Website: home-depot
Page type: payment
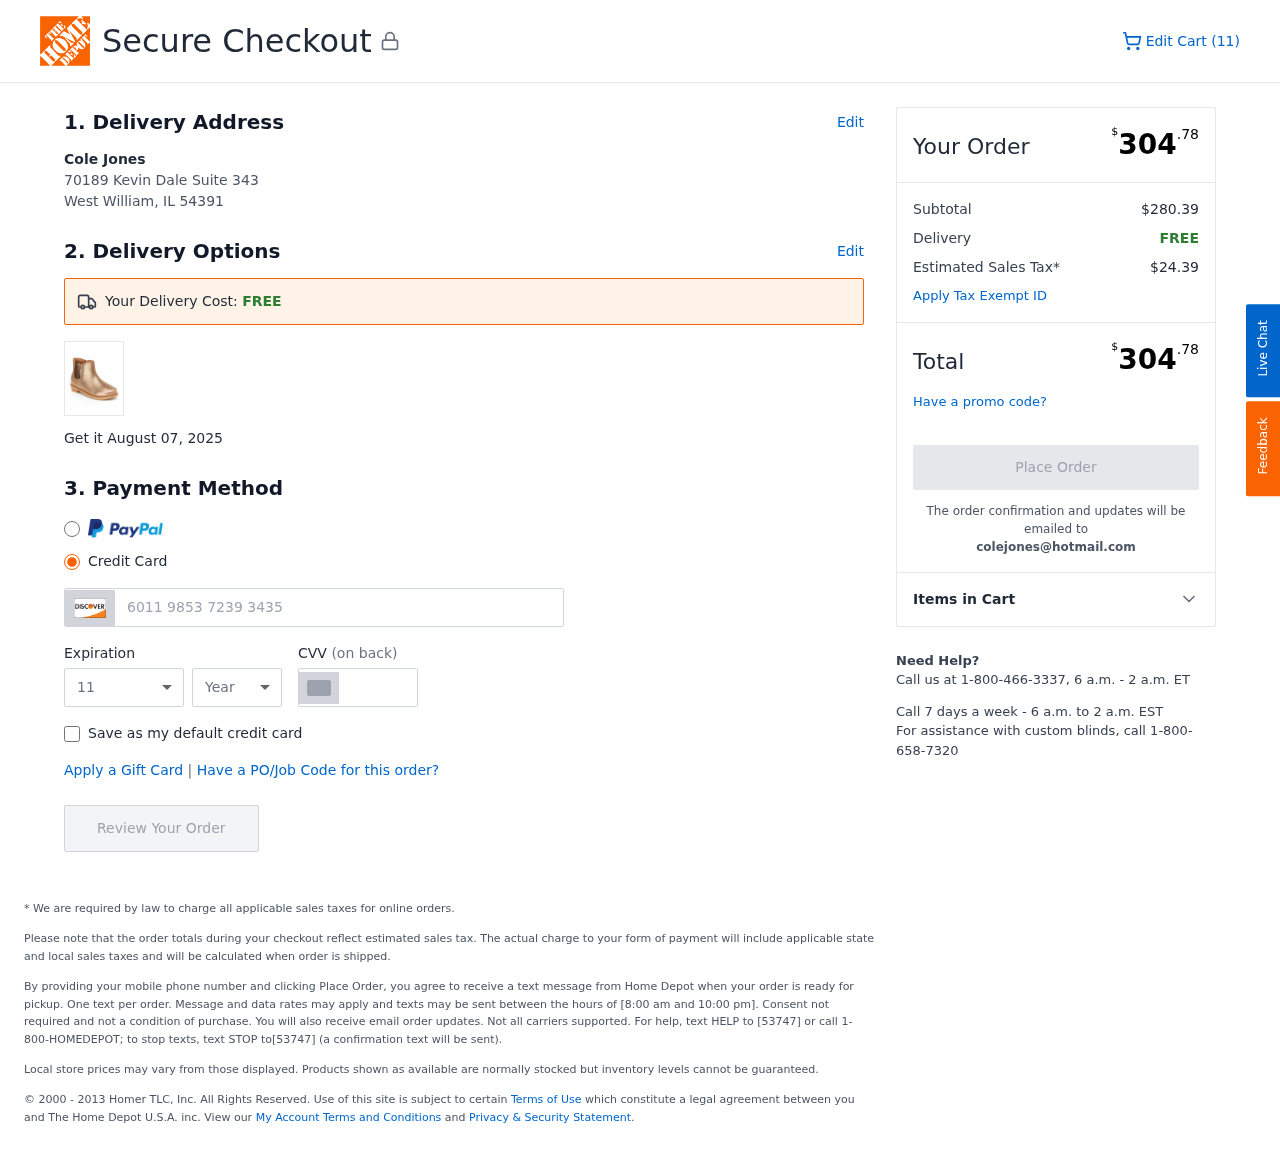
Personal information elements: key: PII_CARD_CVV
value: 470
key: PII_CARD_EXPIRY_MONTH
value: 11
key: PII_CARD_EXPIRY_YEAR
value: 28
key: PII_CARD_NUMBER
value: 6011 9853 7239 3435
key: PII_CITY_STATE_ZIP
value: West William, IL 54391
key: PII_EMAIL
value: colejones@hotmail.com
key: PII_FULLNAME
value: Cole Jones
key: PII_STREET
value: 70189 Kevin Dale Suite 343
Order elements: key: ORDER_NUM_ITEMS
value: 11
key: ORDER_DELIVERY_DATE
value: August 07, 2025
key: ORDER_TOTAL
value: $304.78
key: ORDER_SUBTOTAL
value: $280.39
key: ORDER_SHIPPING_COST
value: FREE
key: ORDER_TAX
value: $24.39